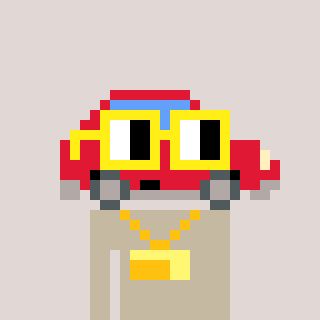
a pixel art character with square yellow glasses, a car-shaped head and a bege-colored body on a warm background